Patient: sex M, age 47
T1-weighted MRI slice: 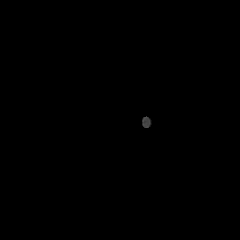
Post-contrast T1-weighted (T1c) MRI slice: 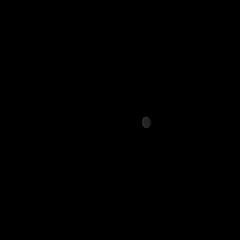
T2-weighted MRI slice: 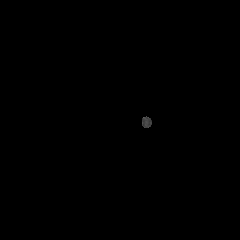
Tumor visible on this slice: no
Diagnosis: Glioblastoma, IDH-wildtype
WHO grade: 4